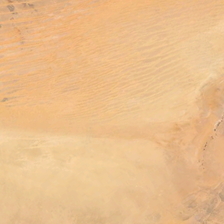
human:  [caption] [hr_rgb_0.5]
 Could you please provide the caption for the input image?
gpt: there is a series of orange parallel arcs on the desert .

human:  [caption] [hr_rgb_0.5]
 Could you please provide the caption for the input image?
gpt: there is a series of orange parallel arcs on the desert .

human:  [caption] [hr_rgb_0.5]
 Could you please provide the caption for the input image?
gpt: slight wrinkles can be seen in this desert .

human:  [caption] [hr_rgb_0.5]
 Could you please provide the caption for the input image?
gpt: the light orange desert has some streaks .

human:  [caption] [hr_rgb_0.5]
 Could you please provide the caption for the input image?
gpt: it is a piece of khaki desert .